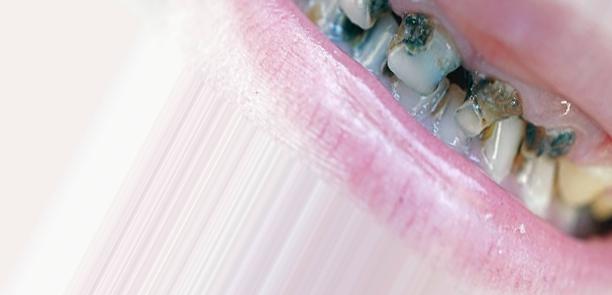
Condition: Caries